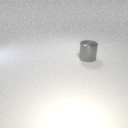
large gray metal cylinder